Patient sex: M
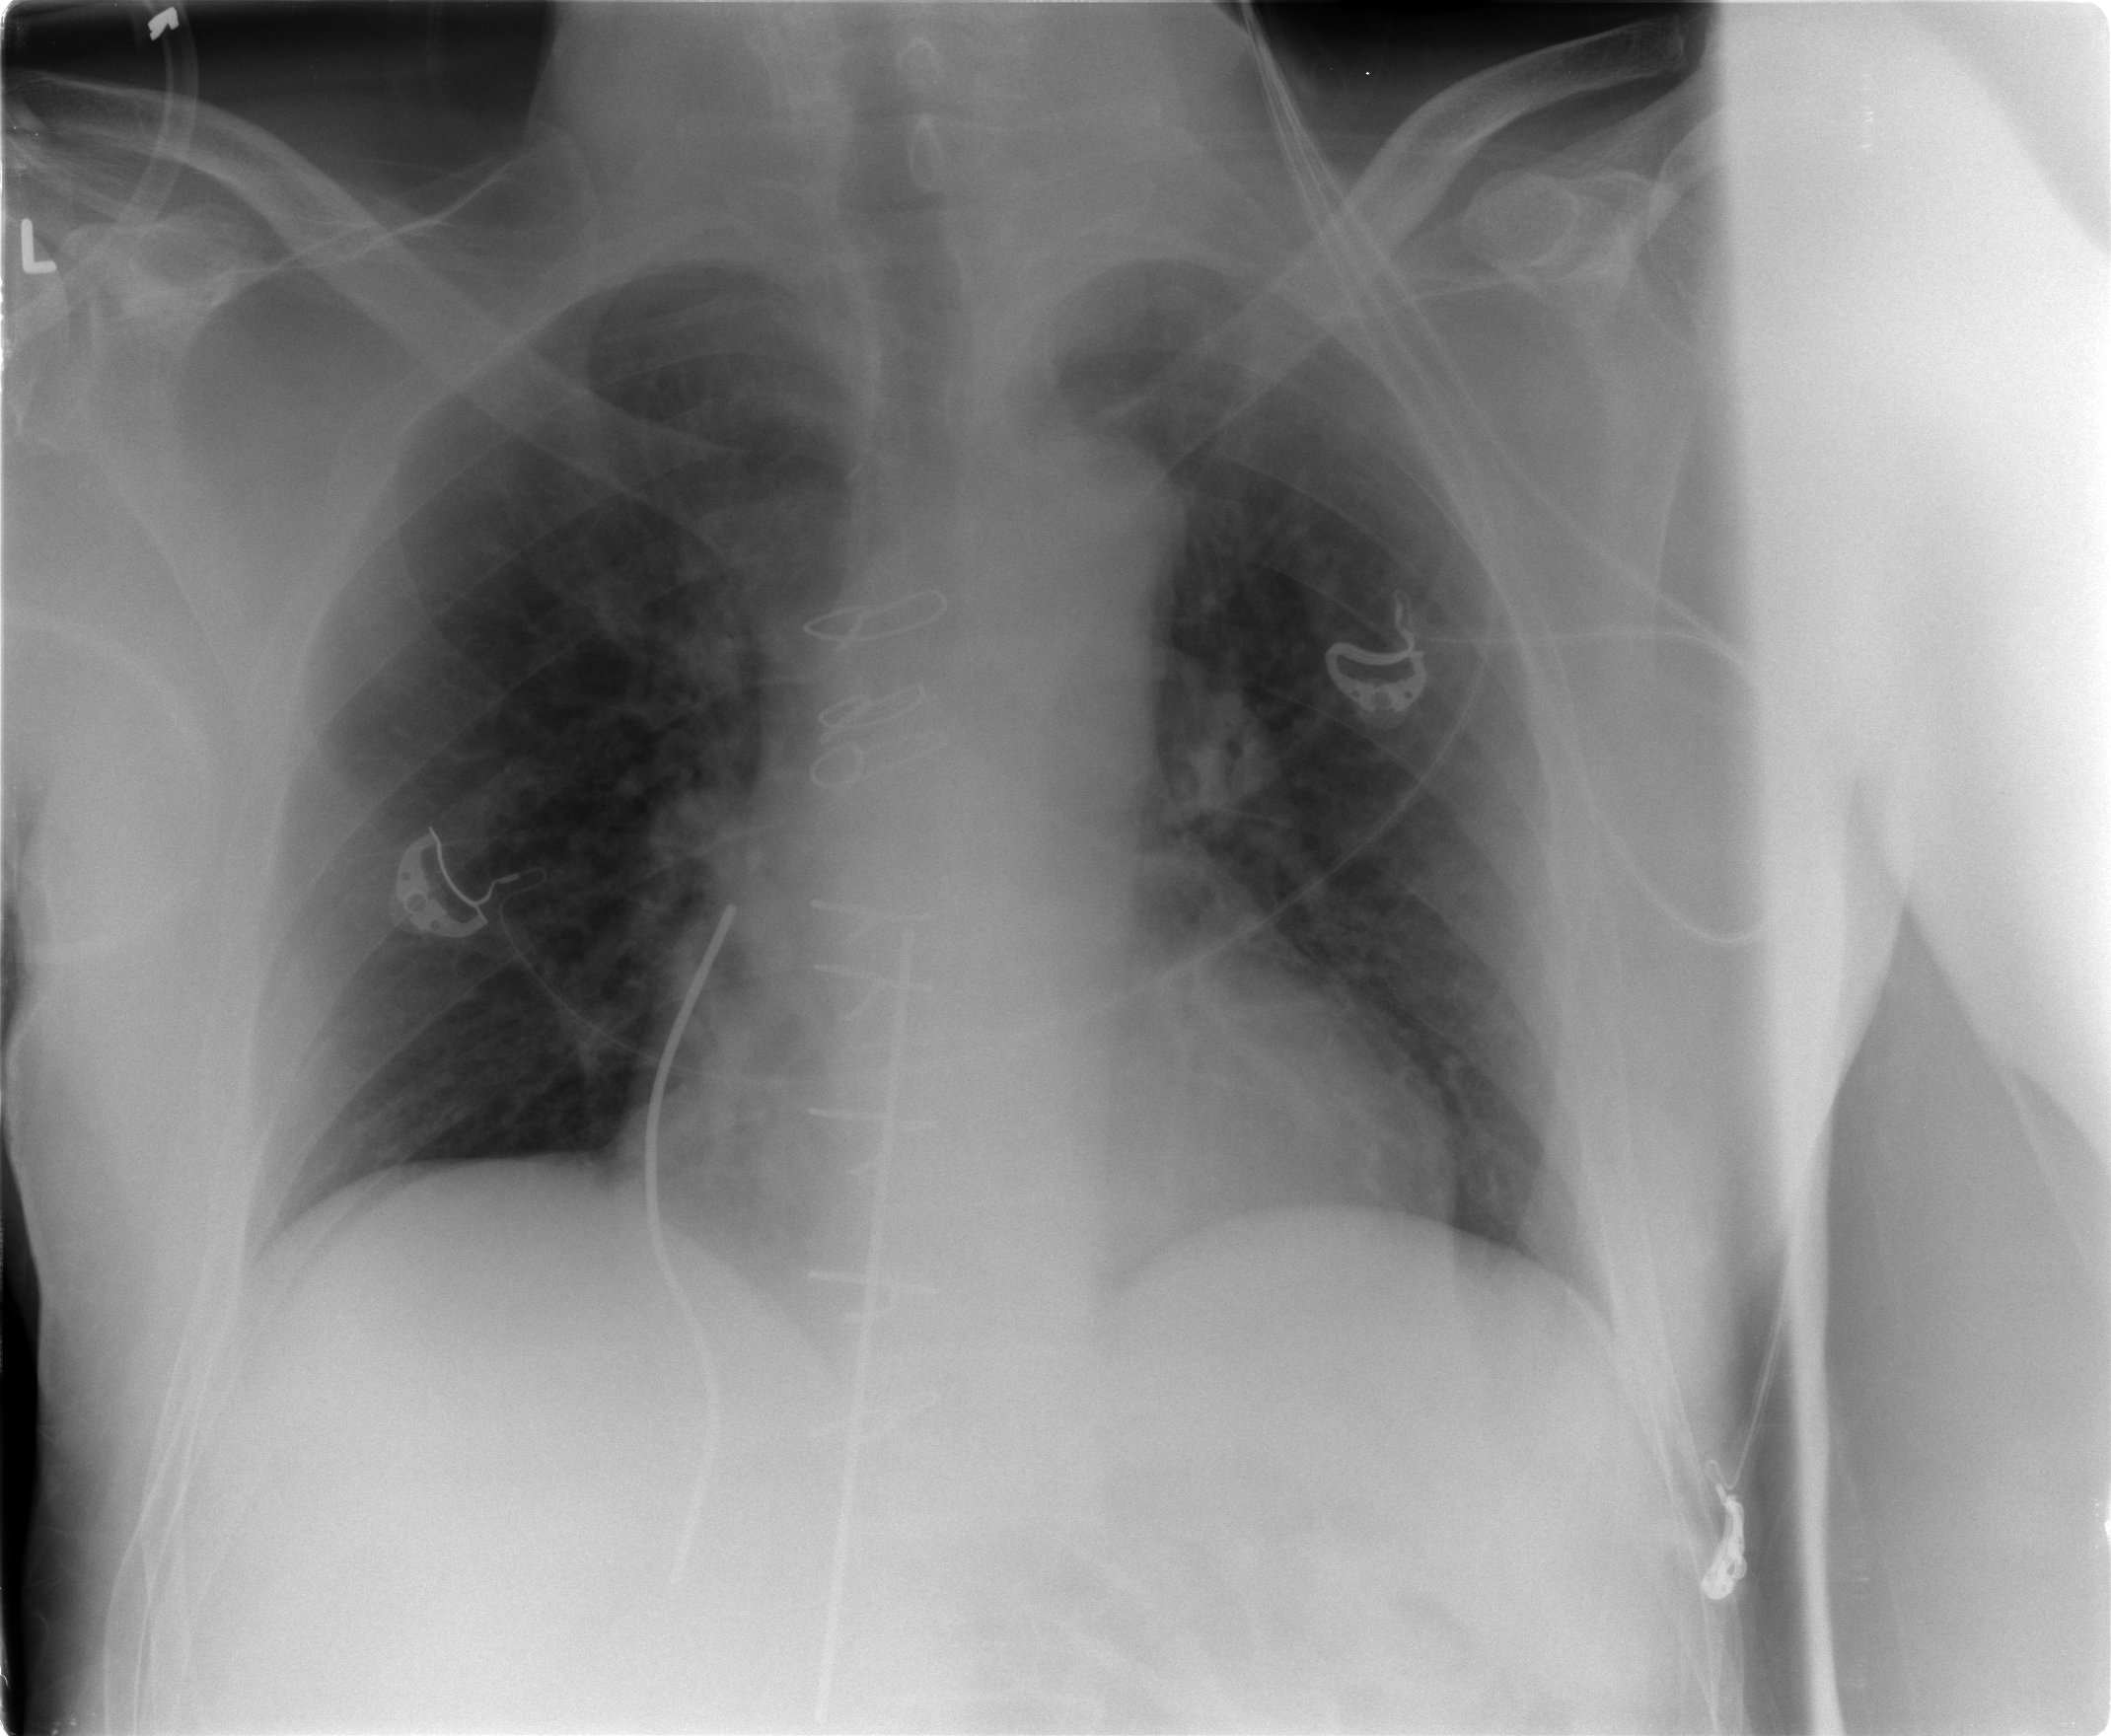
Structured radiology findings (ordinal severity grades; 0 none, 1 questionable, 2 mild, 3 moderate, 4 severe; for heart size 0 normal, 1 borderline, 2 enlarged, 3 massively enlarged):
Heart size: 1
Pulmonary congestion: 2
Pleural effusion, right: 0
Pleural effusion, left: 0
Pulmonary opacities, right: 0
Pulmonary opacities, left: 0
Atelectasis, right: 0
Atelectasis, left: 0